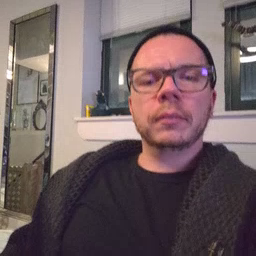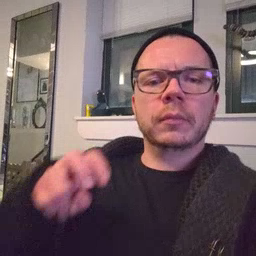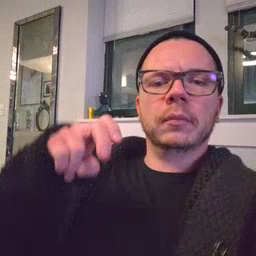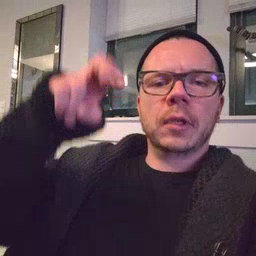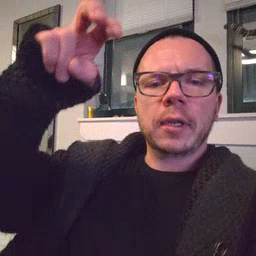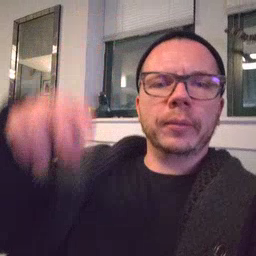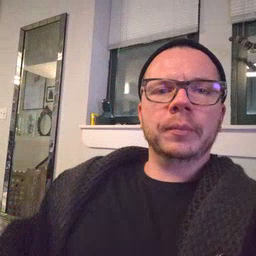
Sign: stairs